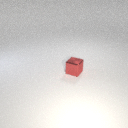
small red metal cube